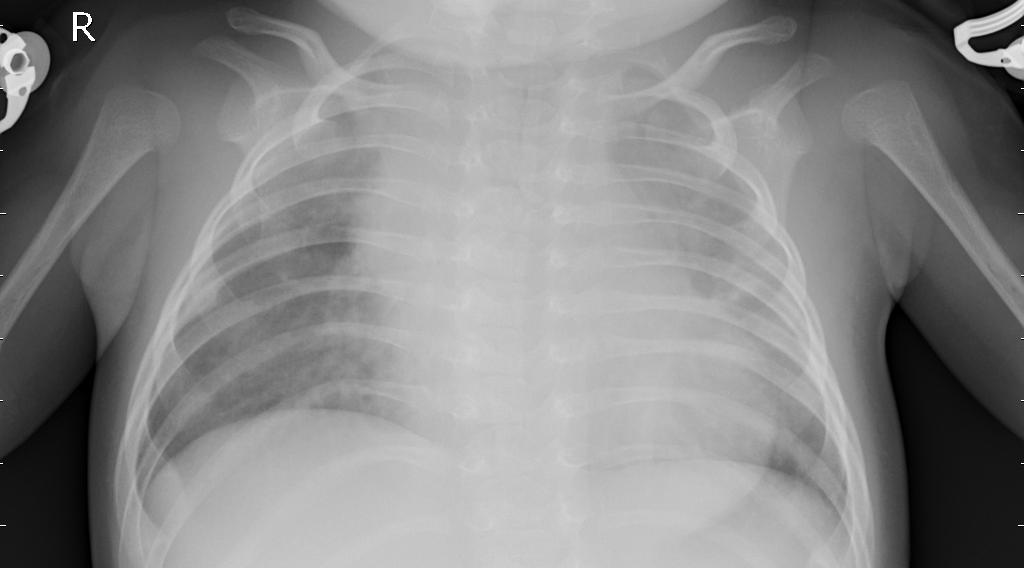
Diagnosis: PNEUMONIA